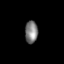
Tissue: skin
Cell type: Others
Senescence score: 0.7434
Nuclear area (px): 280
Mean DAPI intensity: 125.318